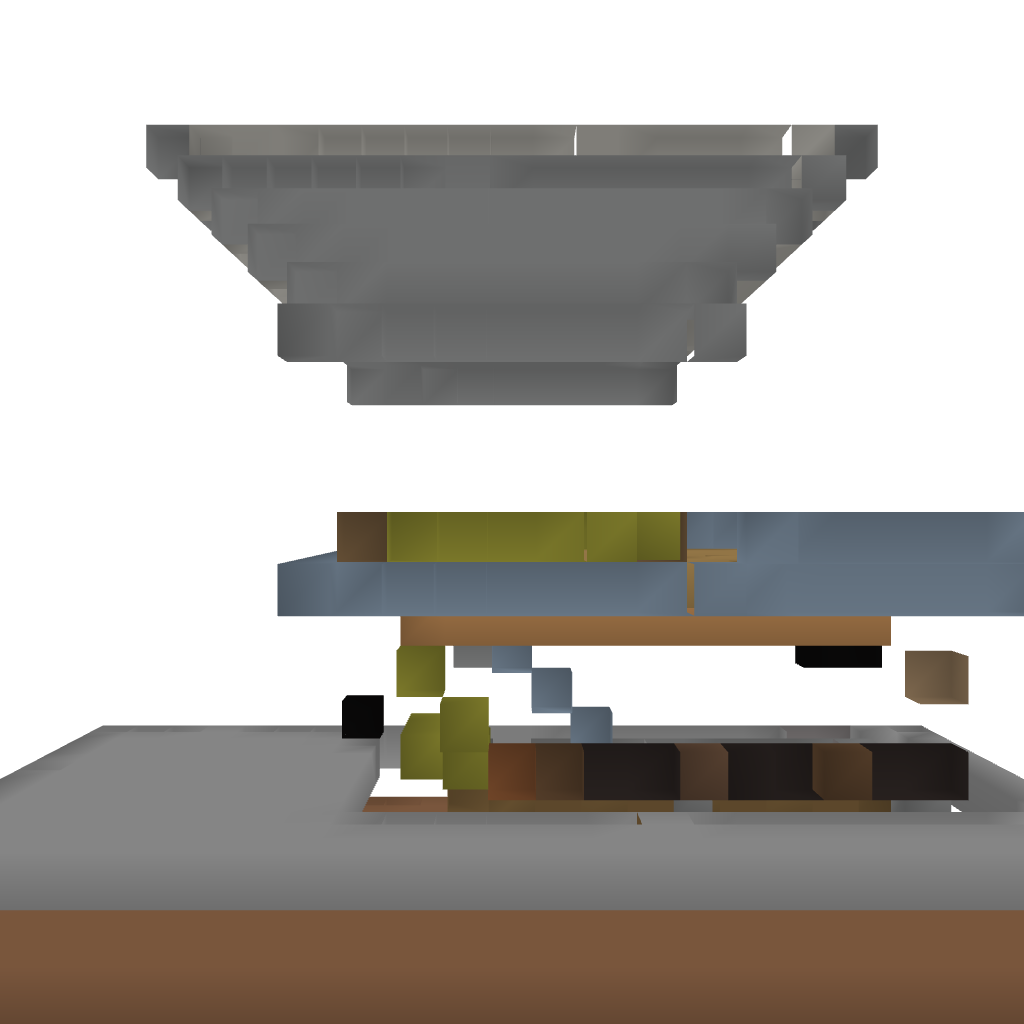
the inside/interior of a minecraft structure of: Cozy Little House